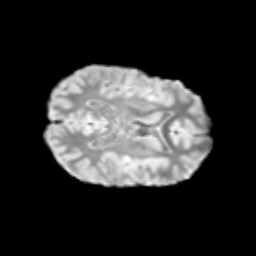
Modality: T2w
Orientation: axial
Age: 10
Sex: male
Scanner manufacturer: siemens
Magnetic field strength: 3 T
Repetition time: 3.8 s
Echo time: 0.07 s